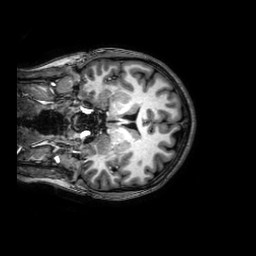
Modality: T1w
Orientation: coronal
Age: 32
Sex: female
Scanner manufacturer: philips
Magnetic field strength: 3 T
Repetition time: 8.2 s
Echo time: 0.0037 s